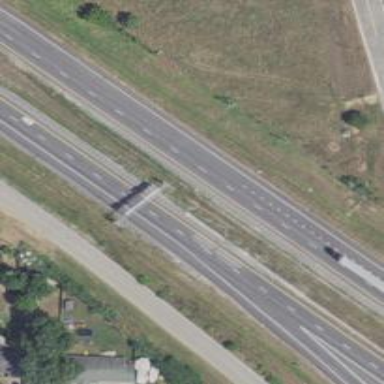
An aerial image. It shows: Motorway junction.